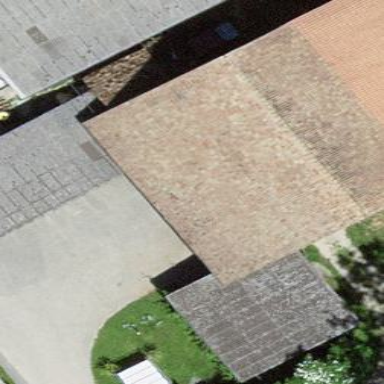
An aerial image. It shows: Rural barn.